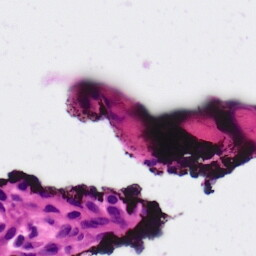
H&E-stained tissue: Ovarian